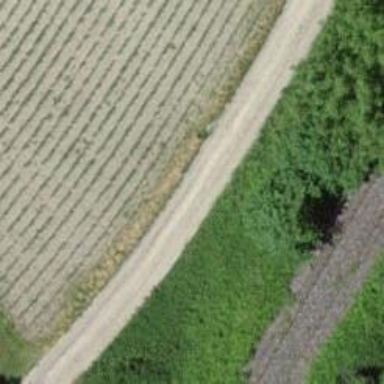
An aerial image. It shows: Agricultural track with grade4 tracktype.